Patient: sex M, age 51
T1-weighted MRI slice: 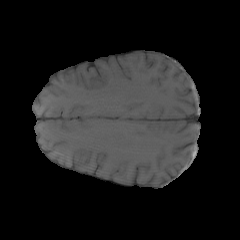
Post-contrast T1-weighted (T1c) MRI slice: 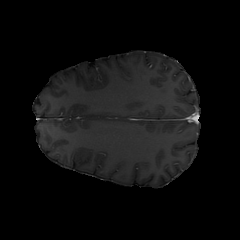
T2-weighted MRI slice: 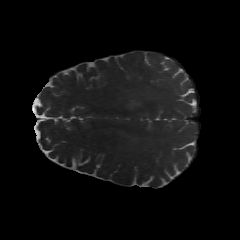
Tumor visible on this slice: yes
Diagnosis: Glioblastoma, IDH-wildtype
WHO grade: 4